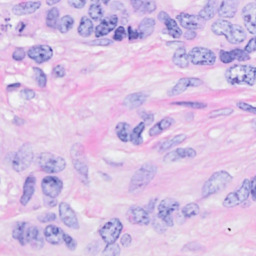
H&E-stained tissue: Breast